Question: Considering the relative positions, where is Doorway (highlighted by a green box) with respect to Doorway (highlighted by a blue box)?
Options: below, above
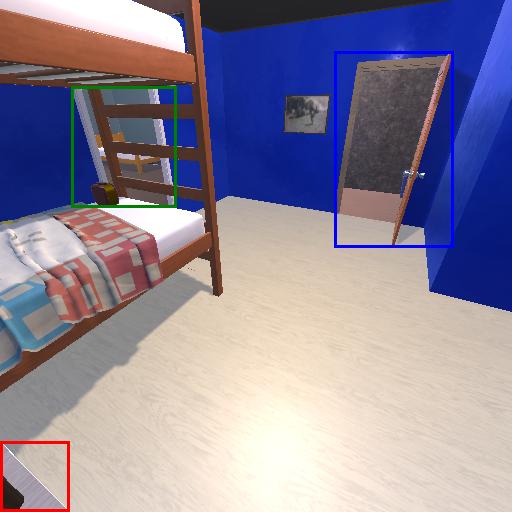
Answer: below